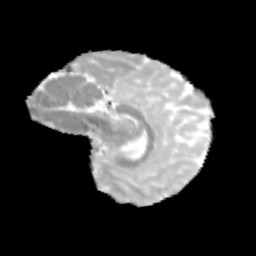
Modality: MD
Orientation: sagittal
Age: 12
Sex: male
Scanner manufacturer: siemens
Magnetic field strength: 3 T
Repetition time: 3.8 s
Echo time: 0.07 s